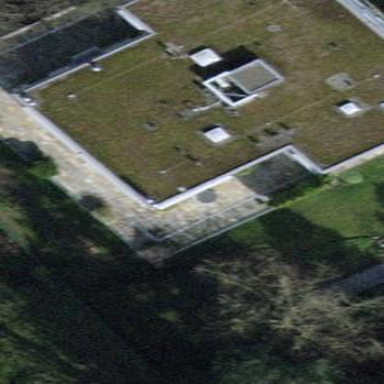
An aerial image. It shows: Building with flat roof.